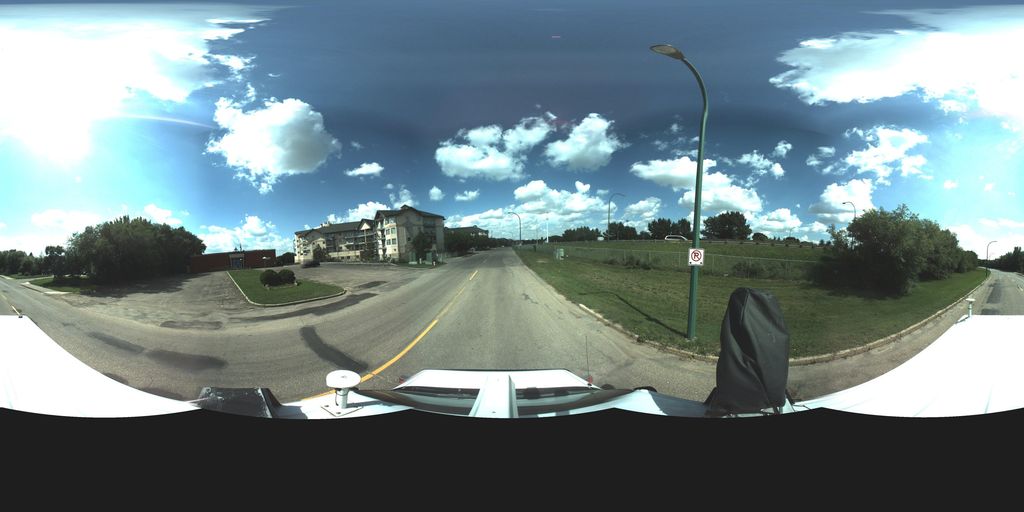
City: saskatoon